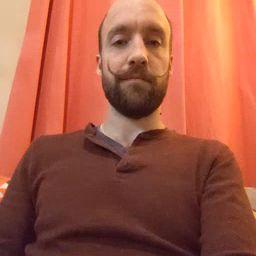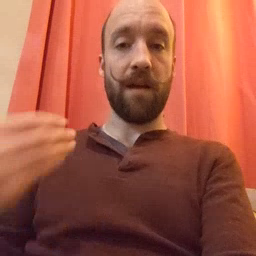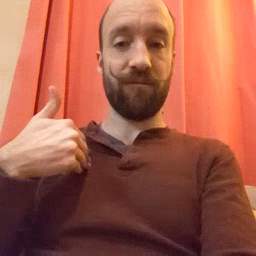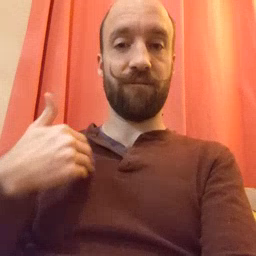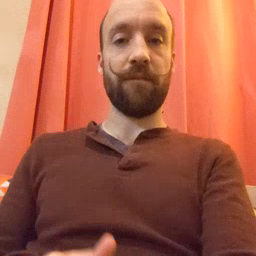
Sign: have